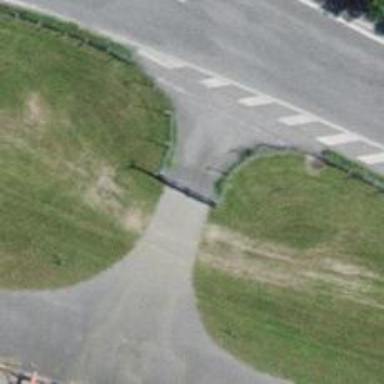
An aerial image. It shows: Gate.